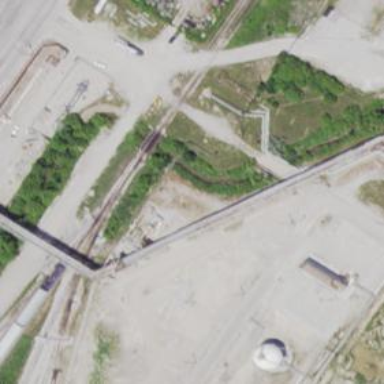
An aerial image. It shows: Railway track.